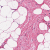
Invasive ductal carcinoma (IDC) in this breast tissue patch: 0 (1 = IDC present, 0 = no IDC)